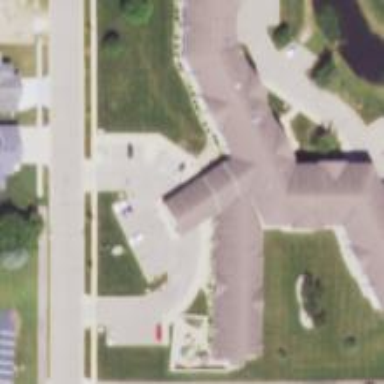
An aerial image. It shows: Nursing home building.